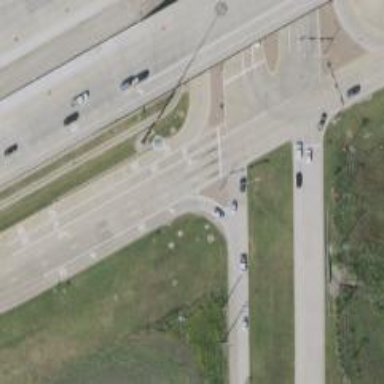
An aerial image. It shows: Secondary road with frontage road alongside.